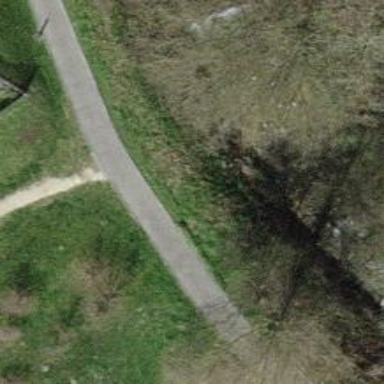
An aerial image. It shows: Unpaved footway.